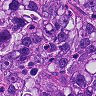
Metastatic tissue present: yes